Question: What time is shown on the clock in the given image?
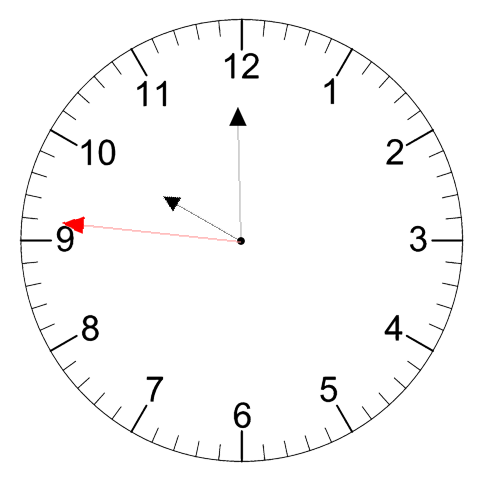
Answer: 09:59:46